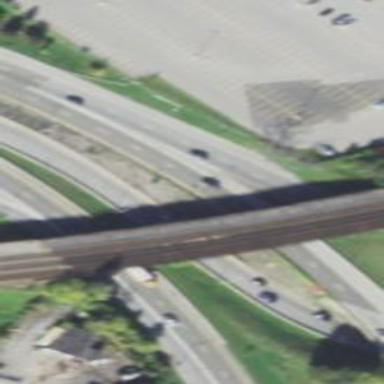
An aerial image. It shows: Man-made bridge.